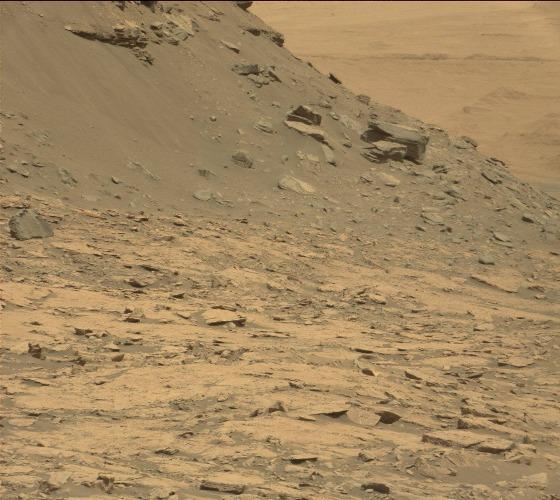
Terrain classes present: Bedrock, Gravel / Sand / Soil, Rock, Shadow